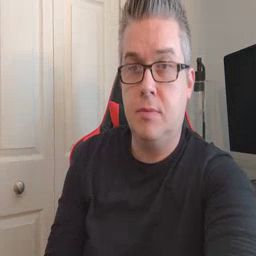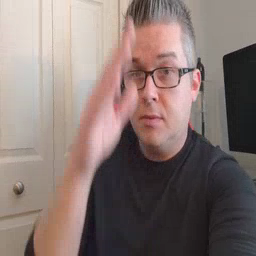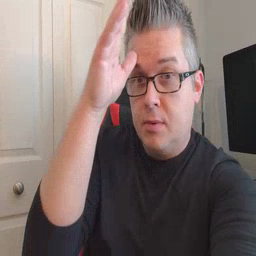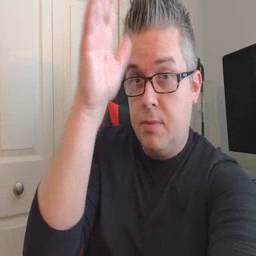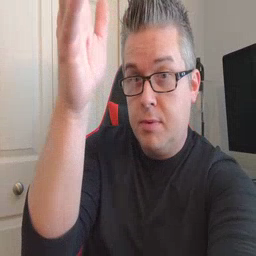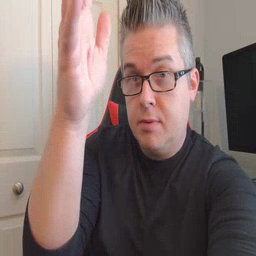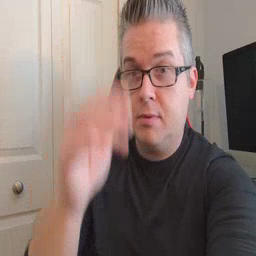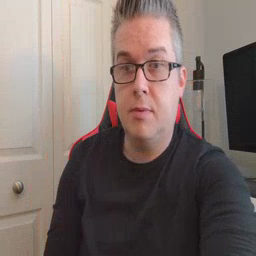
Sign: grandpa